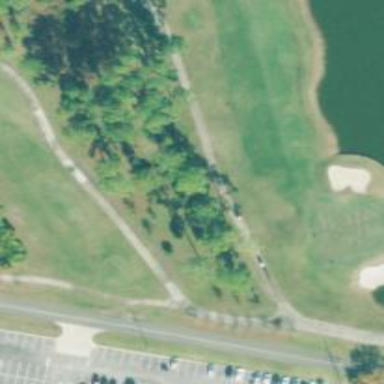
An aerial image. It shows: Service road used as golf cart path.